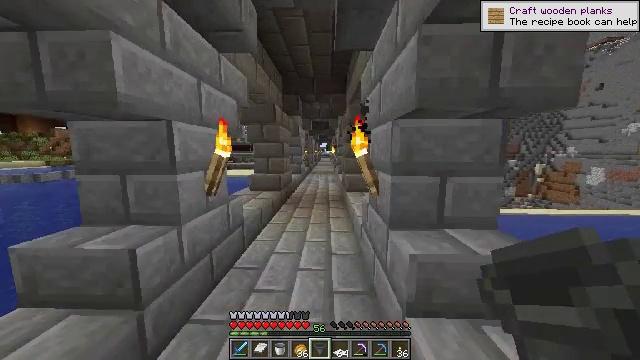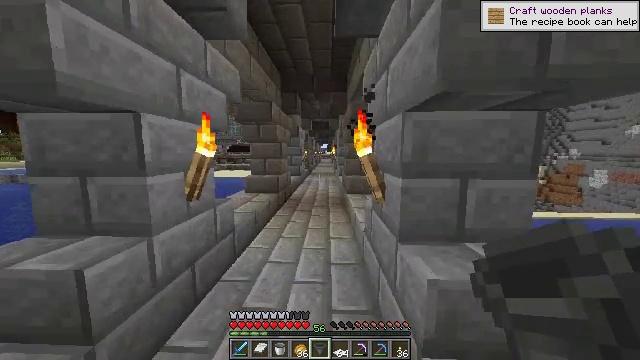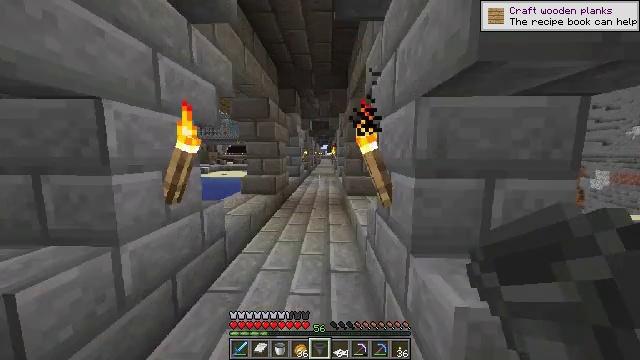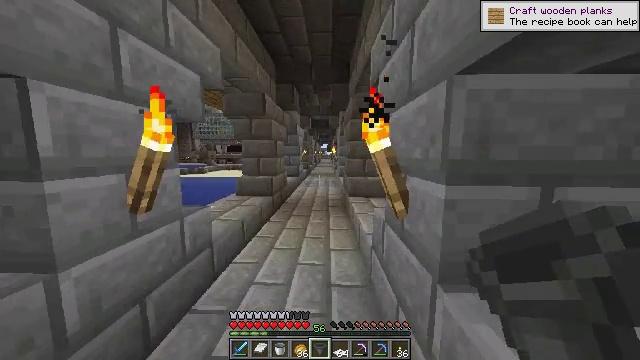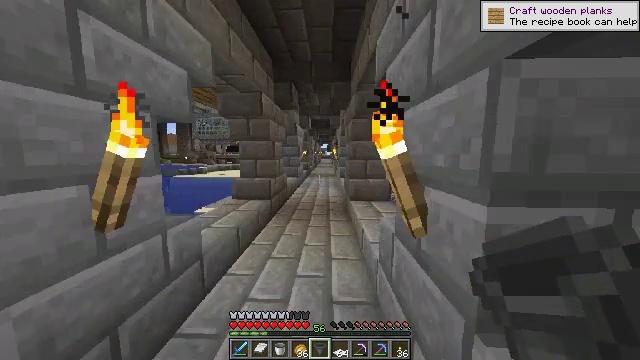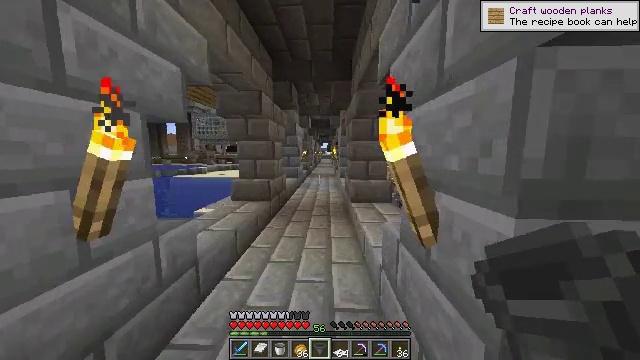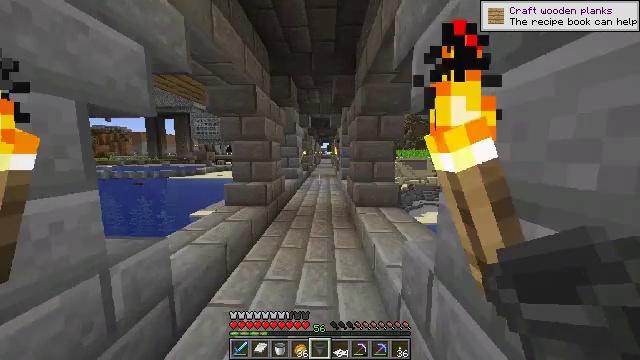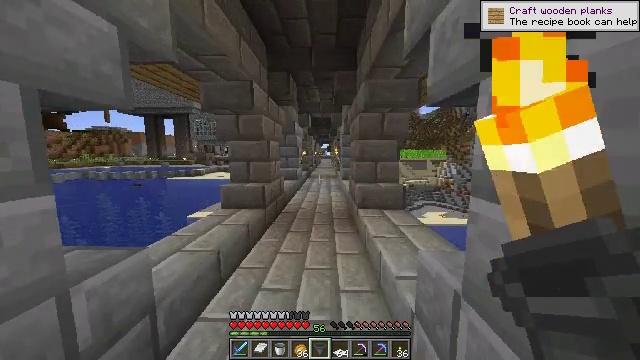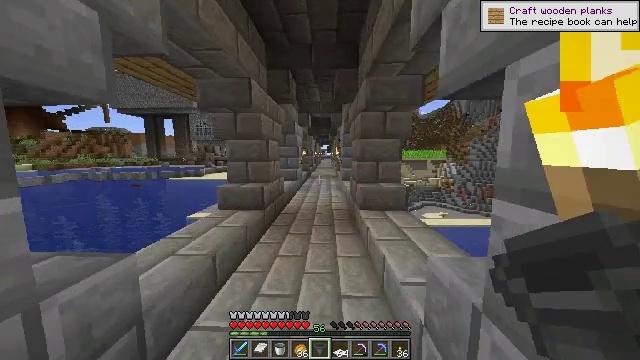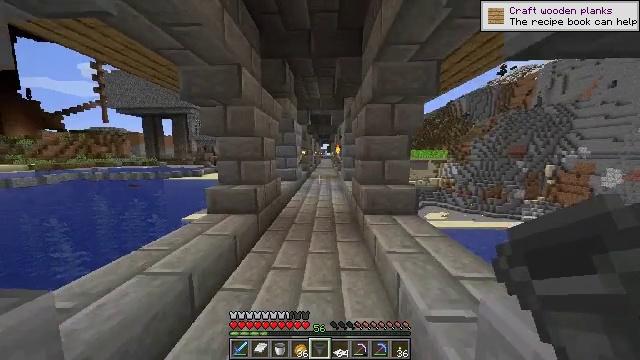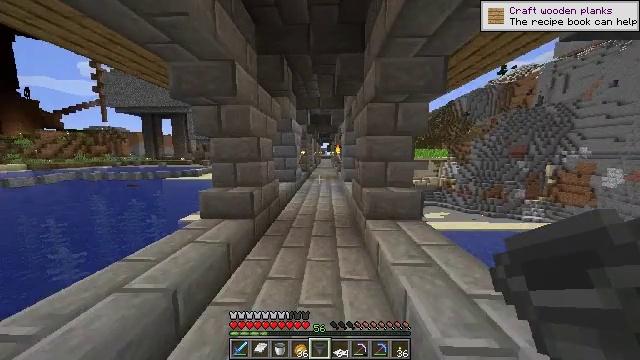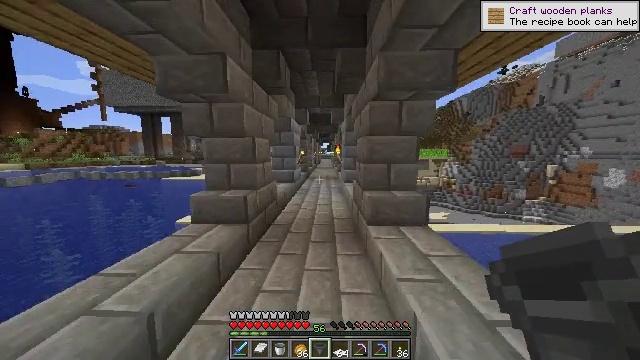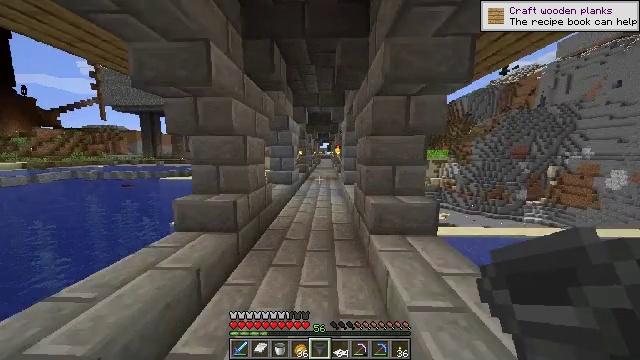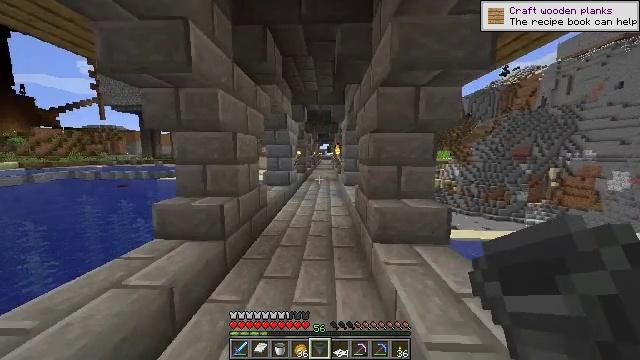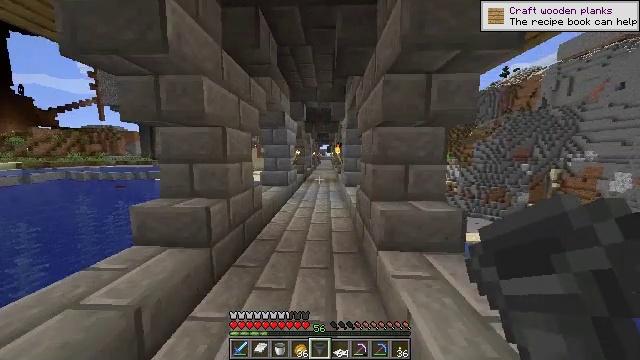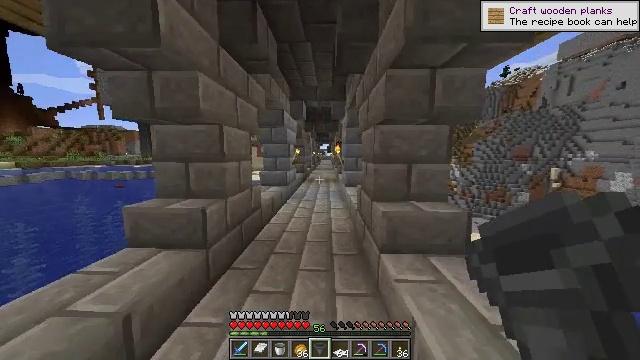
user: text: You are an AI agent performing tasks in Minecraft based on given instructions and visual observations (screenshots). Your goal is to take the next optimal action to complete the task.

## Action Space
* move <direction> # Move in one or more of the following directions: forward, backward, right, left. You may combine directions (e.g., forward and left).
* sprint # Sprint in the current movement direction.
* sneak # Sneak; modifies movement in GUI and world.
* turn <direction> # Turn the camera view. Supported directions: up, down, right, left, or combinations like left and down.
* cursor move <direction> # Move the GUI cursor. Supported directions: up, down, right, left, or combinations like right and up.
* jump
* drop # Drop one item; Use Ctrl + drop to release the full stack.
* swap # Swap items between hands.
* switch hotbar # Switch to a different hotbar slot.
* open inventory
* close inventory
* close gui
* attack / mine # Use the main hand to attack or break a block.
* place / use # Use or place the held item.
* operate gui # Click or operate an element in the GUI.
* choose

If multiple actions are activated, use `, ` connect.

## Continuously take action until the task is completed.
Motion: motion action
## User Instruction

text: Drop a white carpet.
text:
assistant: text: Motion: move forward
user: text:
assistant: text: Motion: move forward
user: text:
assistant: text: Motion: move forward
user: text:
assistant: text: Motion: move forward
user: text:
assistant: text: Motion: move forward
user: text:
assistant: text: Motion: move forward
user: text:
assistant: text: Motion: move forward
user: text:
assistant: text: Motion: move forward
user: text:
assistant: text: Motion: move forward
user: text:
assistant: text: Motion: move forward
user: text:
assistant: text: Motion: move forward
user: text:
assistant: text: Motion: move forward
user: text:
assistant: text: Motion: move forward
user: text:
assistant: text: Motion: move forward
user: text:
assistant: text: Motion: move forward
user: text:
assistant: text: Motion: move forward
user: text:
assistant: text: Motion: move forward
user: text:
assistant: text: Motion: move forward
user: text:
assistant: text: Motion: move forward
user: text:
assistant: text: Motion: move forward
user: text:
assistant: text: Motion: move forward
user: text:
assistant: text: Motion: move forward
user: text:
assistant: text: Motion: move forward
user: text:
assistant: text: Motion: move forward
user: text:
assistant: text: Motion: move forward
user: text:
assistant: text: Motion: move forward
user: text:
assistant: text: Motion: move forward
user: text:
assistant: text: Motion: move forward, jump
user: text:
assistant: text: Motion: move forward, jump
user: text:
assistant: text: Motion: move forward, jump